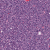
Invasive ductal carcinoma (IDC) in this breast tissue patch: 1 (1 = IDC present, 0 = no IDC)